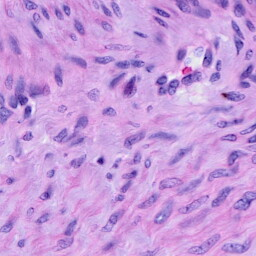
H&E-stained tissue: Cervix